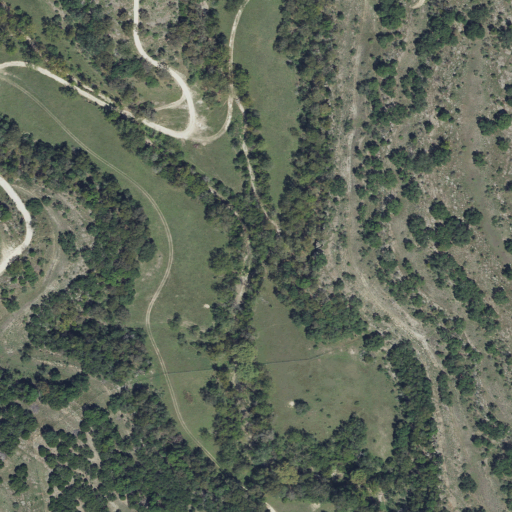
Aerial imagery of valley in Texas named Carlisle Canyon containing evergreen forest, shrub, grassland, and deciduous forest